Interaction volume radius: 5 \u00c5
Interaction volume height: 25 \u00c5
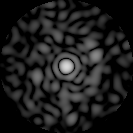
Disorder parameter: 0.8393